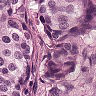
Metastatic tissue present: yes